Question:
Can any one help me with the code to draw this shape in xml
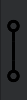
Answer: You can create your own shape using <URL> and save as a Image, so you can get a SVG file as a output.
After creating your shape as a SVG, you can add this SVG as a Vector Asset in you android app drawable folder from 'app->New->Vector Asset'
In opened dialog for vector asset set the below detail and create xml for svg.
'''
Asset Type : Local file
Name : your desired xml file name
Path : SVG file path
'''
So now you can use this xml in your code.